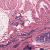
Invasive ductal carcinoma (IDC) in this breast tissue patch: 1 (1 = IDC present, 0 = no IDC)